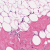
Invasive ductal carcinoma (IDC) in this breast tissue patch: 0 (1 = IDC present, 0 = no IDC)